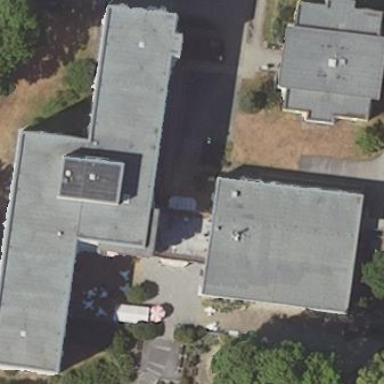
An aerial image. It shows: Building.